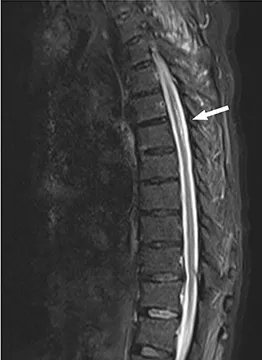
T2-weighted magnetic resonance images of thoracic vertebra in Case 1 at the time of the first A, Sagittal view shows the thoracic spinal cord with a high-signal focus (arrow).
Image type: radiology (mri)